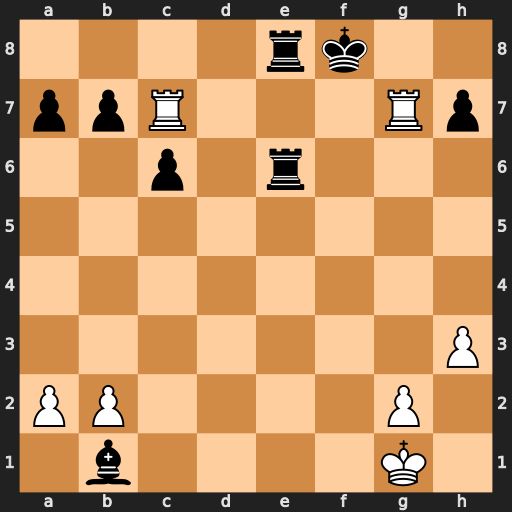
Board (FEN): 4rk2/ppR3Rp/2p1r3/8/8/7P/PP4P1/1b4K1
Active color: w
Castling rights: -
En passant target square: -
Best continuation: Rcf7#